Interaction volume radius: 5 \u00c5
Interaction volume height: 25 \u00c5
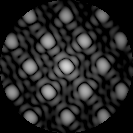
Disorder parameter: 0.06574